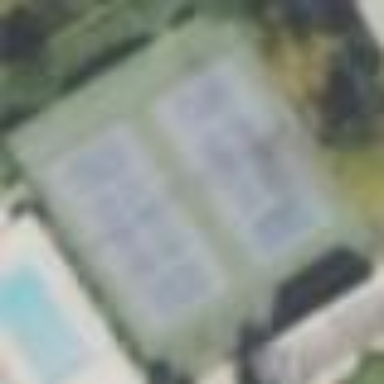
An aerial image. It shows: Tennis court on the leisure land pitch.